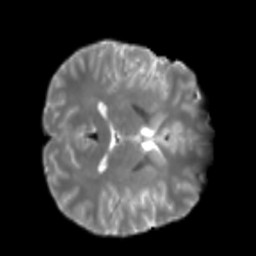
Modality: T2w
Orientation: axial
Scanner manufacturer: siemens
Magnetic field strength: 3 T
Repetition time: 4 s
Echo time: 0.0594 s